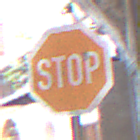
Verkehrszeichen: Stop
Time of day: Midday
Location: Outdoor (Urban)
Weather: PartlyCloudy
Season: NotSpecified
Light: Natural